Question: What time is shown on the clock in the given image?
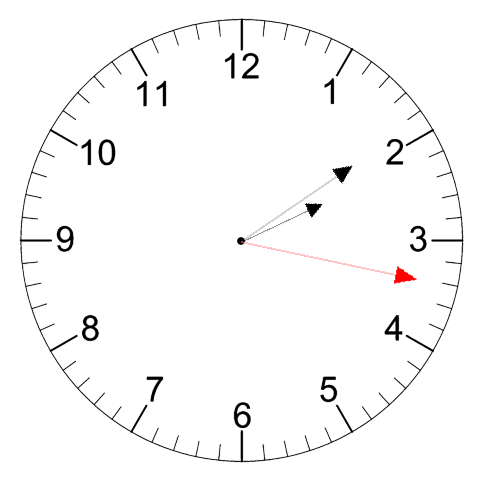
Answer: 02:09:17